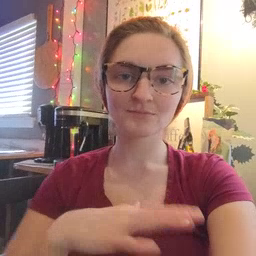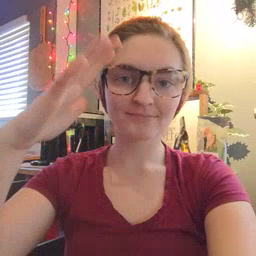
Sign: helicopter